Question: I would like to create a rectangular mesh for fluid flow analysis by importing a grayscale image of an obstacle and converting it to a mesh of fluid cells and boundary cells. I think the best way to do this is to iterate through the pixels of the image and determine whether the pixel value is black (boundary) or white (fluid). I would need to map this to a N x M mesh that I would specify in my code (preferably in an array that has either C_B for cell boundary and C_F for cell fluid.
Any help for implementing this in either Matlab or Mathematica?

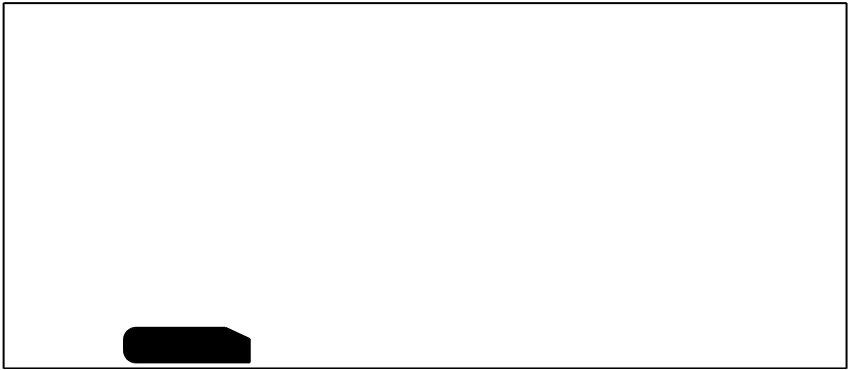
Answer: Well you want to do a binarization of your image. In matlab this is simple (I'm sure its easy in mathematica as well but I don't know the software)
this is a very rough outline and this also uses the 'Image Processing toolbox'
'''
%this automatically creates a threshold for your data. it assumes your
%intensities are bimodal distribution, and tries to split them and minimize
%the overlap suing something called "otsu's algorithm" the result is a
%normalized value between 0 and 1
my_thresh = graythresh(my_gray_image);
%create your binary image. im assuming your image is uint8 type 0-255
%since our threshold is between 0,1 we must multiply by 255 to get the
%uint8 threshold
binary_im = im2bw(my_gray_im, round(my_thresh*255));
%displays the images
figure()
subplot(1,2,1);imshow(my_gray_im);title('original image')
subplot(1,2,2);imshow(binary_im );title('binary image')
'''
the result is cells that are either 0 or 1, so it wouldnt exactly be C_B and C_F but its the same idea